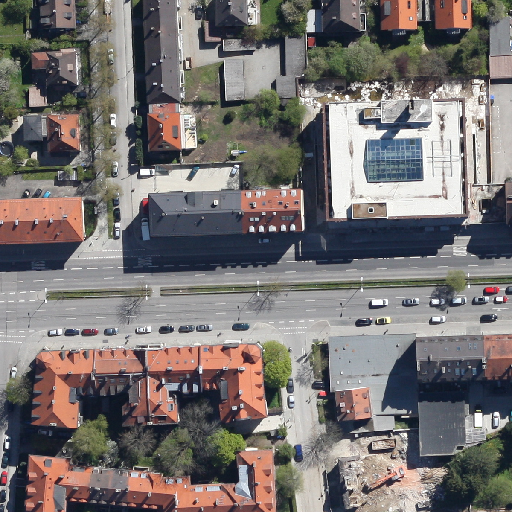
Referring expression: vehicle